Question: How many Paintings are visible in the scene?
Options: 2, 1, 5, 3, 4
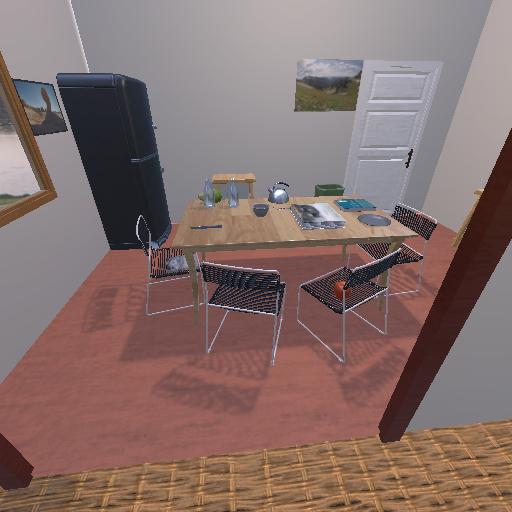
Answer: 2